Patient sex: M
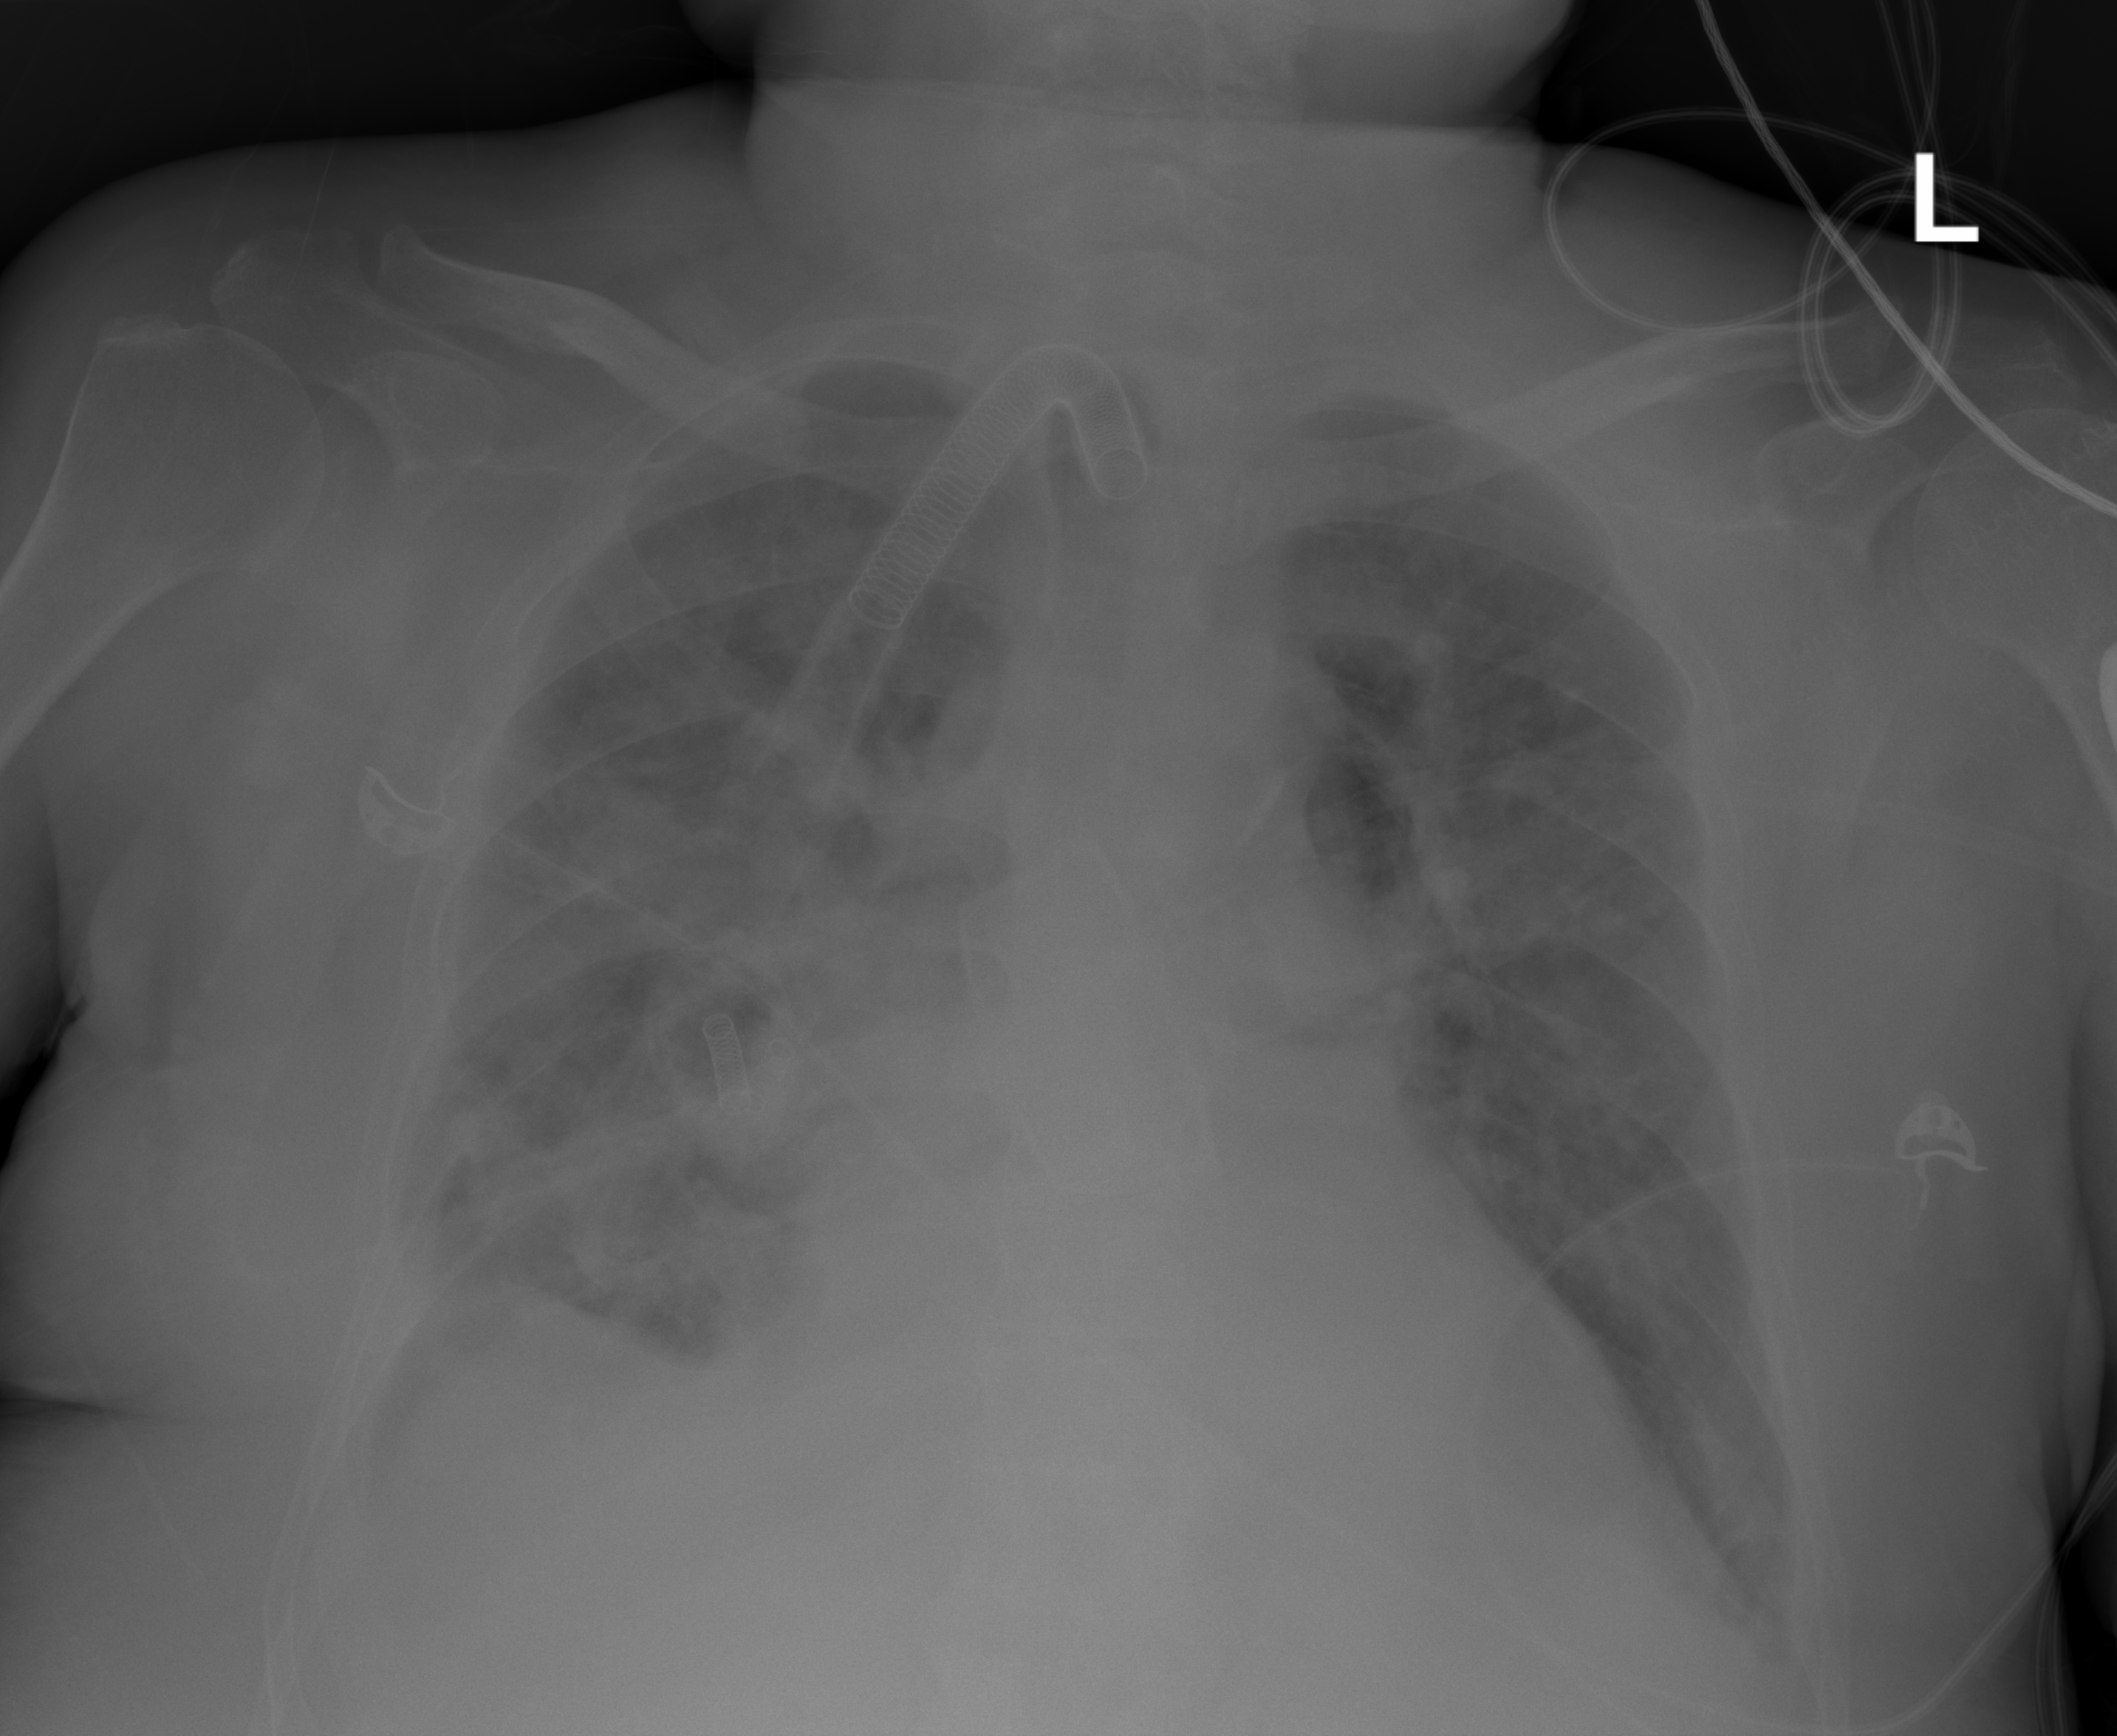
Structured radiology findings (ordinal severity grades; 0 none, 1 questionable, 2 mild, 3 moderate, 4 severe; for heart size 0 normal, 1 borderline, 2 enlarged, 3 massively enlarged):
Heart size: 2
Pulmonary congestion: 3
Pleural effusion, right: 3
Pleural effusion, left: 2
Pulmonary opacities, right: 3
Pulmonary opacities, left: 2
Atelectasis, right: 2
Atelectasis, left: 2